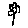
Label: flower